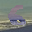
Label: 6